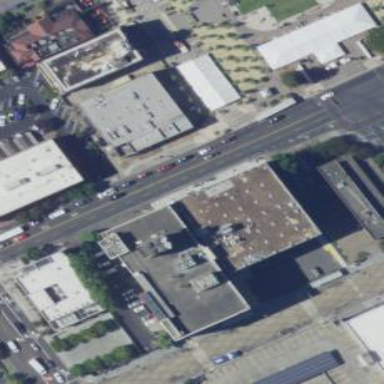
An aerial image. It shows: Flat roofed commercial building with grey concrete roof. The building is white and serves service purpose.